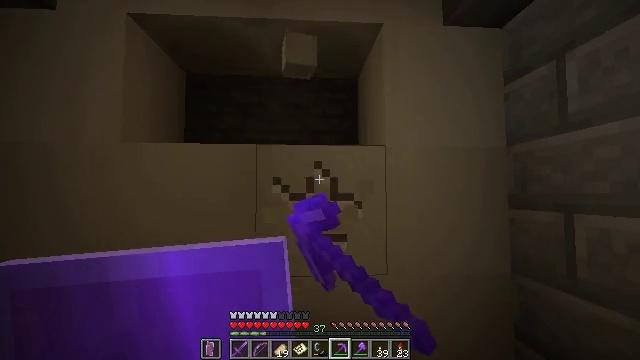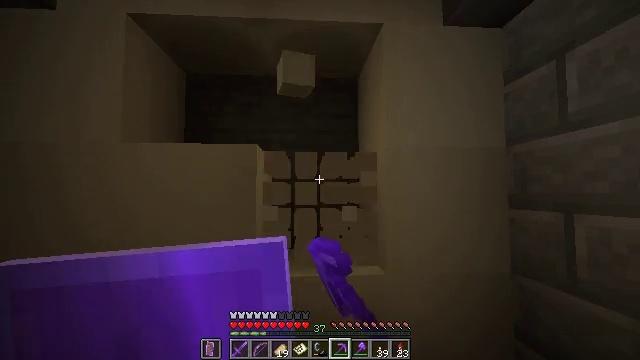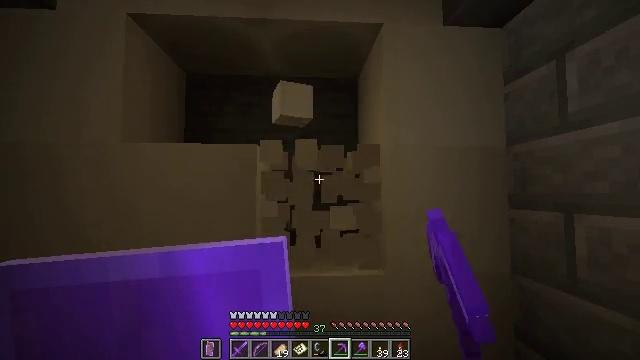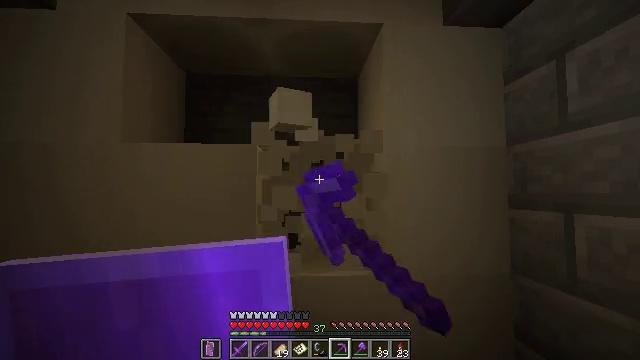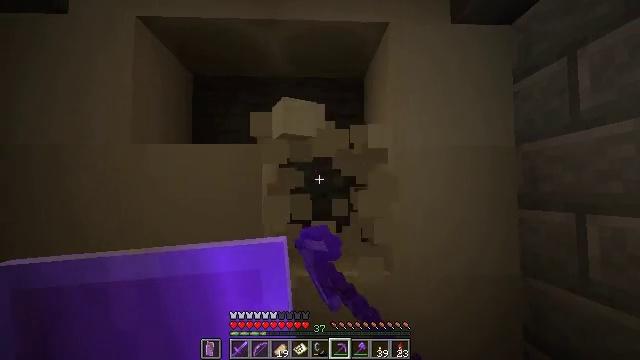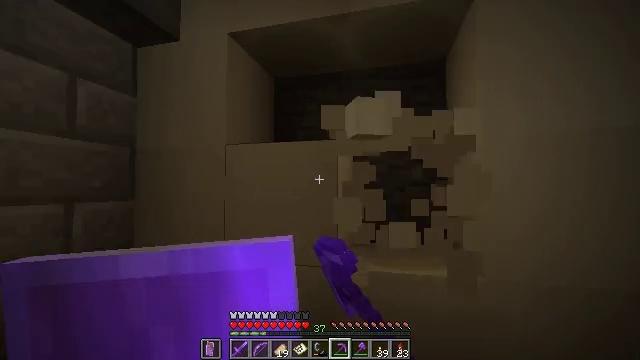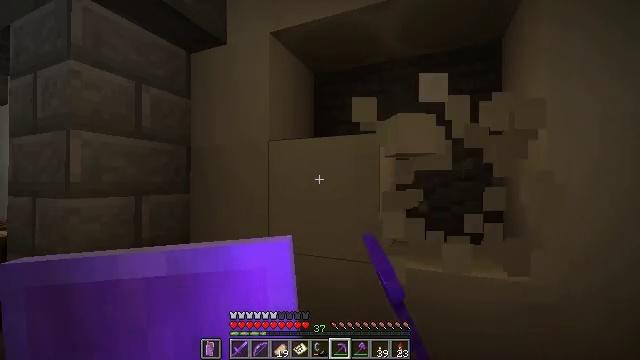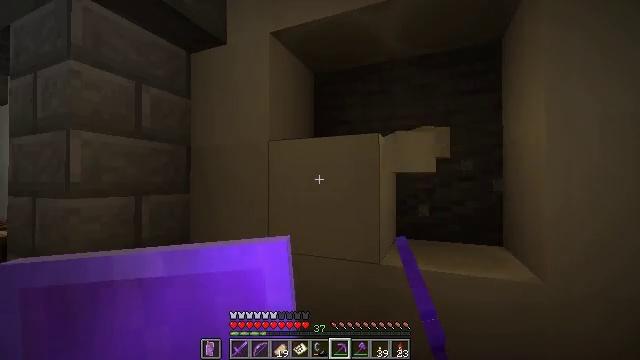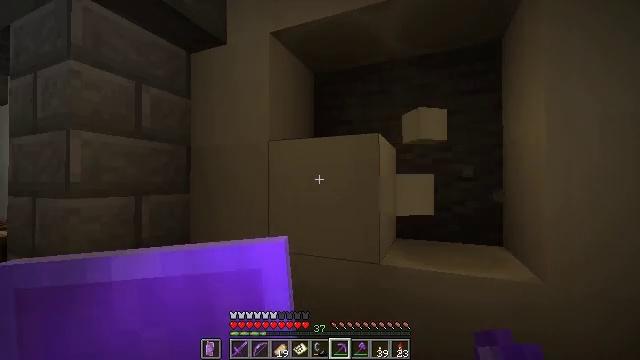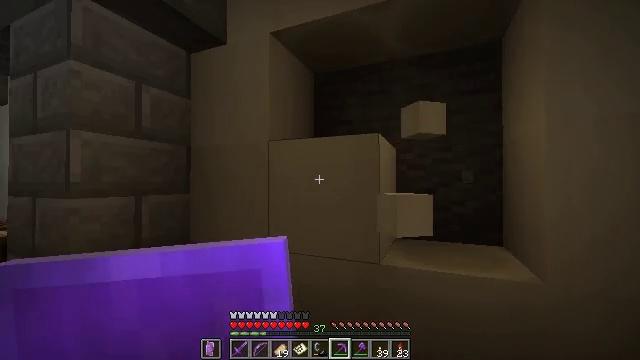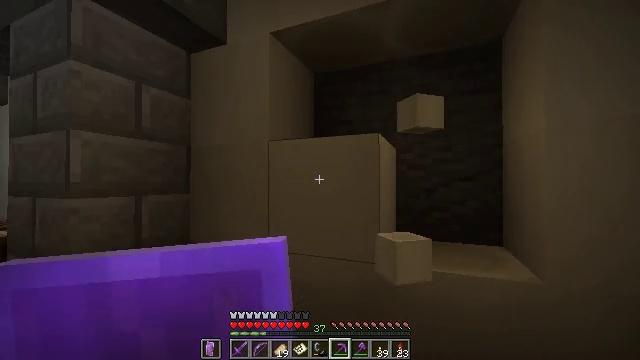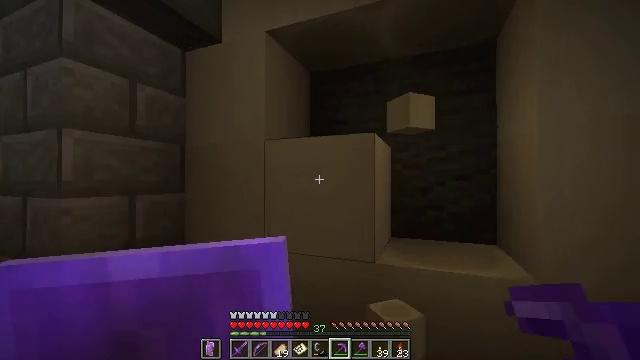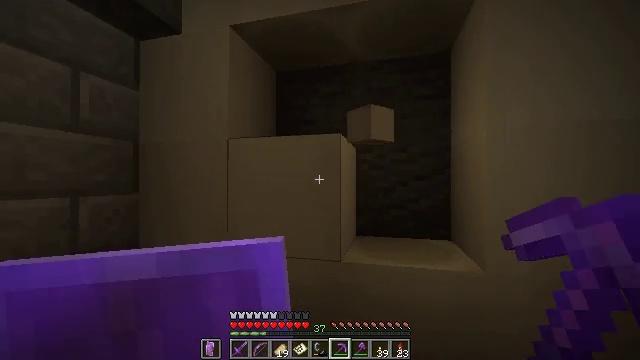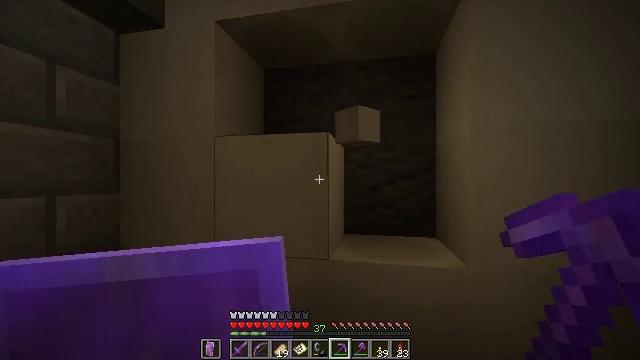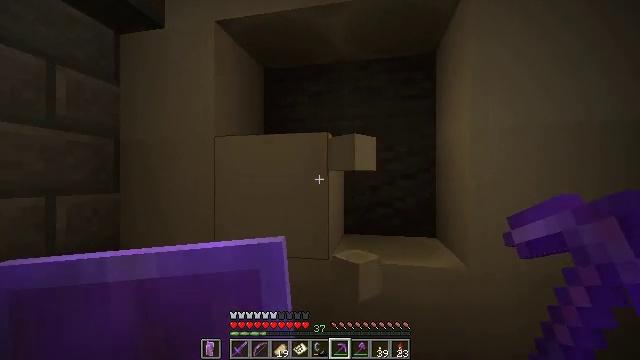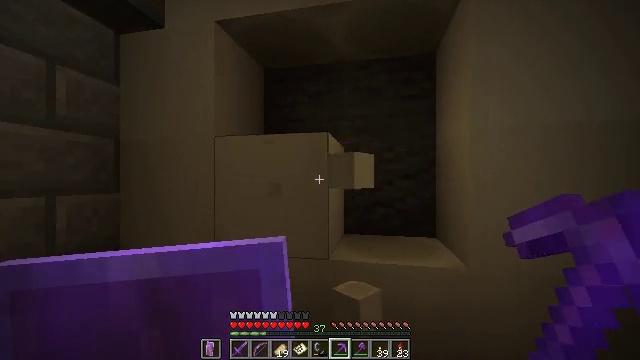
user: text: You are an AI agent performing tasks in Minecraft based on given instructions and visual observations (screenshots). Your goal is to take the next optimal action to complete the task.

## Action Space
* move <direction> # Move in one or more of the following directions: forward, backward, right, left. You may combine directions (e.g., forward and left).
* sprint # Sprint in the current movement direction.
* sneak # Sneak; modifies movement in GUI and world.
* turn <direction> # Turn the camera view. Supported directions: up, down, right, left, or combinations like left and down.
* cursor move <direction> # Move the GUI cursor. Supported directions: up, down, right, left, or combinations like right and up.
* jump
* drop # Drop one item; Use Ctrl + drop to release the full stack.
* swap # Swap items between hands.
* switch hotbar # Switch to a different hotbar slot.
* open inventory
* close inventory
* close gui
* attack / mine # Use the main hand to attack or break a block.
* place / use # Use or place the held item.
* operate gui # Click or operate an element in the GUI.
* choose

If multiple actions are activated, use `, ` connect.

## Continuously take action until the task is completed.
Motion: motion action
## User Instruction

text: Use a pickaxe to mine the bone block.
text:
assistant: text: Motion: attack / mine
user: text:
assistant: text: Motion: attack / mine
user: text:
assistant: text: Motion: attack / mine
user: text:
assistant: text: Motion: turn left, attack / mine
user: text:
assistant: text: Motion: turn left and down
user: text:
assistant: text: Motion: turn left and down
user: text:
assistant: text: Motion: no_op
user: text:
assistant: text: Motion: no_op
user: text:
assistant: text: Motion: no_op
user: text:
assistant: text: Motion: no_op
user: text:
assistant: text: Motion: no_op
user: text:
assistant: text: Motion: turn right
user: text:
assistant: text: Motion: turn right
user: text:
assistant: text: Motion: no_op
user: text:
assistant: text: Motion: attack / mine
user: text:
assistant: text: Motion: attack / mine
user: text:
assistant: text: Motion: attack / mine
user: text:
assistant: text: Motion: attack / mine
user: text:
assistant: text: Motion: attack / mine
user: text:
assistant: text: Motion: no_op
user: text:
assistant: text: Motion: no_op
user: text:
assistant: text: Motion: no_op
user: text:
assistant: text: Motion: no_op